Question: I am making an application for personal use where the stylus can be used to draw on the current screen but the normal use (with mouse) won't be interrupted.
Currently, I am trying to use WS_EX_TRANSPARENT to set the window to allow mouse events through, but it seems like that stylus events also get passed through without being captured.
Is there any other method I can use to pass through mouse/keyboard events while still allowing stylus events? Here is what my program looks like so far:

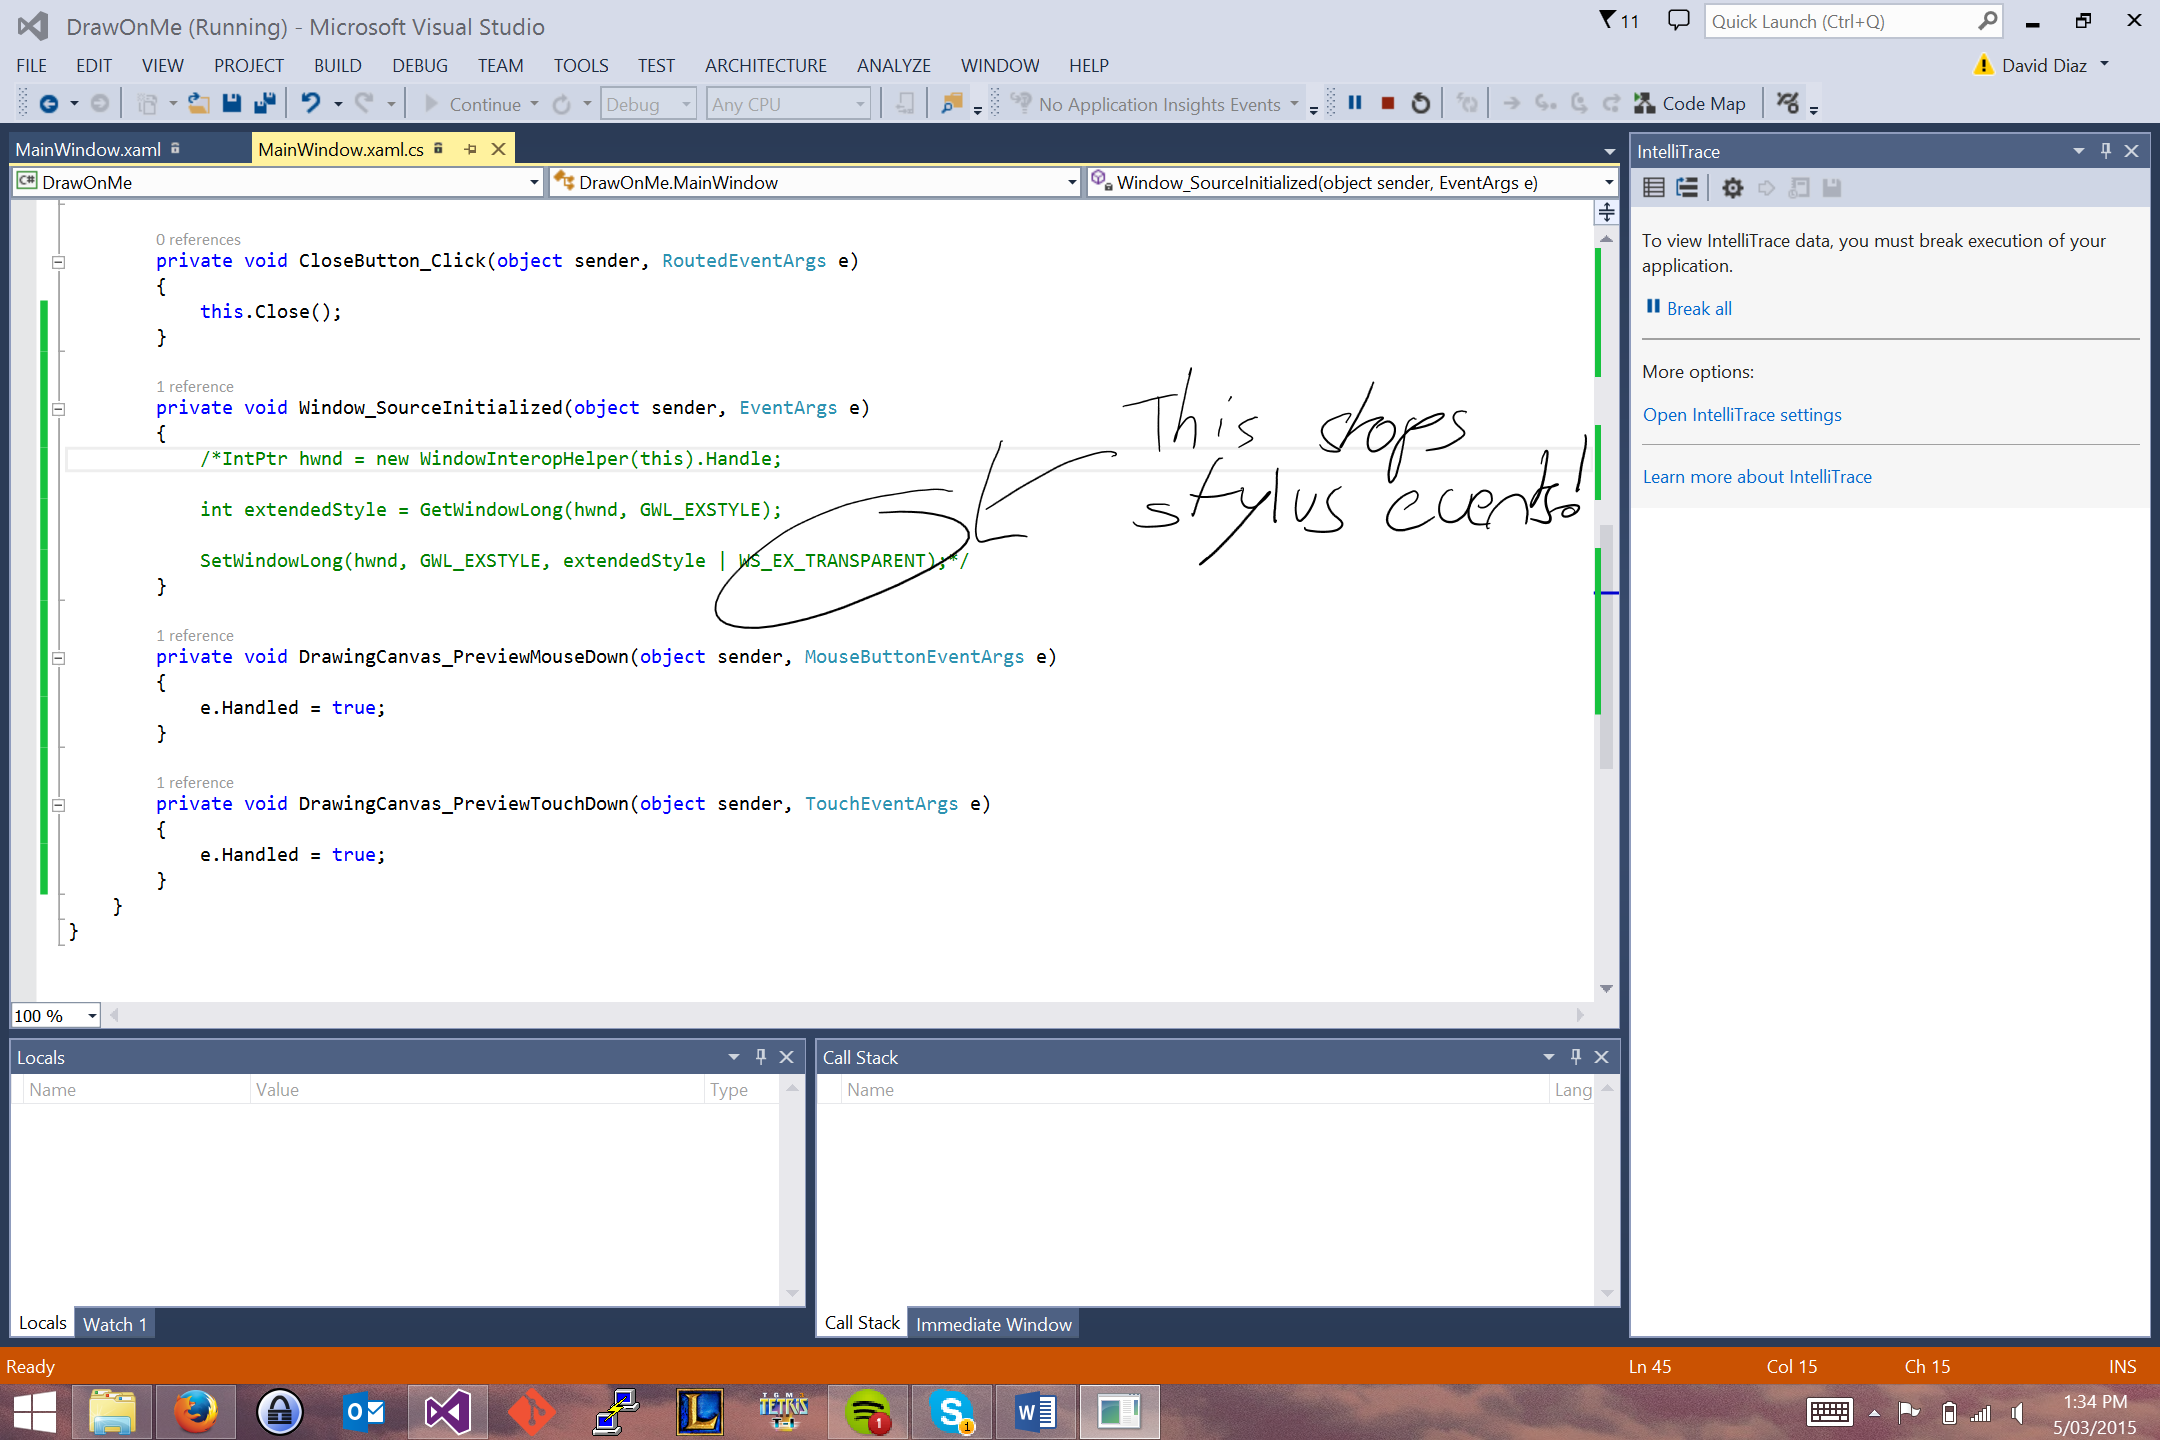
Answer: <URL> on MSDN states:
> [...] (WPF) has built in support for processing Windows 7 touch input [...] Windows 7 also provides multi-touch input as Win32 WM_TOUCH window messages.
This seems to imply that, for a given window, you can receive stylus events touch events but not both. As you want to handle the stylus events this means you don't need to bother filtering the touch events. That just leaves the mouse and keyboard.
At first I thought you might be able to use a custom window procedure (WndProc) and filter-out the mouse and keyboard messages. However, the WndProc (when used in WPF) is really just a notification mechanism and you can't block the received messages.
I found a Windows API called <URL> that supposedly "Blocks keyboard and mouse input events from reaching applications". However from the docs this appears to be system-wide not app-specific so may not be any use to you.
The only other way I can think of is to use a low-level keyboard or mouse hook. This requires some P/Invoke but it's not too difficult. These hooks allow you to register callback functions that get called when keyboard and mouse events are raised. The advantage is that you can prevent those events from propagating and effectively "swallow" them, which sounds like what you need.
I don't really like posting an answer that basically says "do a search for ..." but the amount of code involved is non-trivial and has been posted in numerous places both on Stack Overflow and elsewhere, so: try doing a search for 'low level keyboard hook c# wpf' and you should find some code that might help!
One thing you may have trouble with even if you go down this route is focus. As soon as your "invisible" topmost window gets a stylus message that it responds to, I'm presuming focus will switch to your WPF application, thus "stealing" focus from whatever application was being used prior. You might be able to use P/Invoke again to set the window style flags of your main window to prevent this (as per the accepted answer to <URL>.
---
You can override the appropriate keyboard, mouse and touch event handler methods of the and mark them as handled. This has the effect of stopping child controls from receiving those events.
'''
public partial class MainWindow : Window
{
public MainWindow()
{
InitializeComponent();
}
protected override void OnPreviewKeyDown(KeyEventArgs e)
{
e.Handled = true;
base.OnPreviewKeyDown(e);
}
protected override void OnPreviewMouseDown(MouseButtonEventArgs e)
{
e.Handled = true;
base.OnPreviewMouseDown(e);
}
protected override void OnPreviewMouseMove(MouseEventArgs e)
{
e.Handled = true;
base.OnPreviewMouseMove(e);
}
protected override void OnPreviewMouseWheel(MouseWheelEventArgs e)
{
e.Handled = true;
base.OnPreviewMouseWheel(e);
}
protected override void OnPreviewTouchDown(TouchEventArgs e)
{
e.Handled = true;
base.OnPreviewTouchDown(e);
}
protected override void OnPreviewTouchMove(TouchEventArgs e)
{
e.Handled = true;
base.OnPreviewTouchMove(e);
}
}
'''
I've done the basic keyboard, mouse and touch events here. In a simple app test it seemed to do the trick and I assume it would still let stylus events through (I don't have a stylus I can test with).
You may have to experiment with which events need to be handled like this. I only did for example, not as I presume the latter is irrelevant without the former. I may also have implemented some that didn't need to be handled, and I'm not sure the calls to the base methods are needed either. As I say, experiment until you get something that works for you.